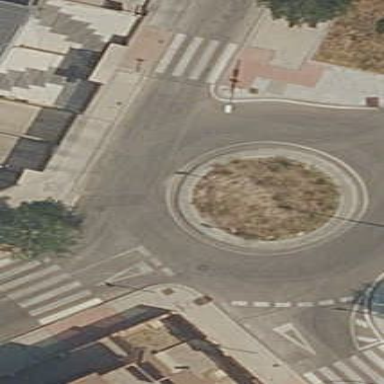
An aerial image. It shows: Residential road that intersects with roundabout.